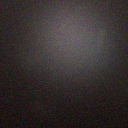
Screen state: off